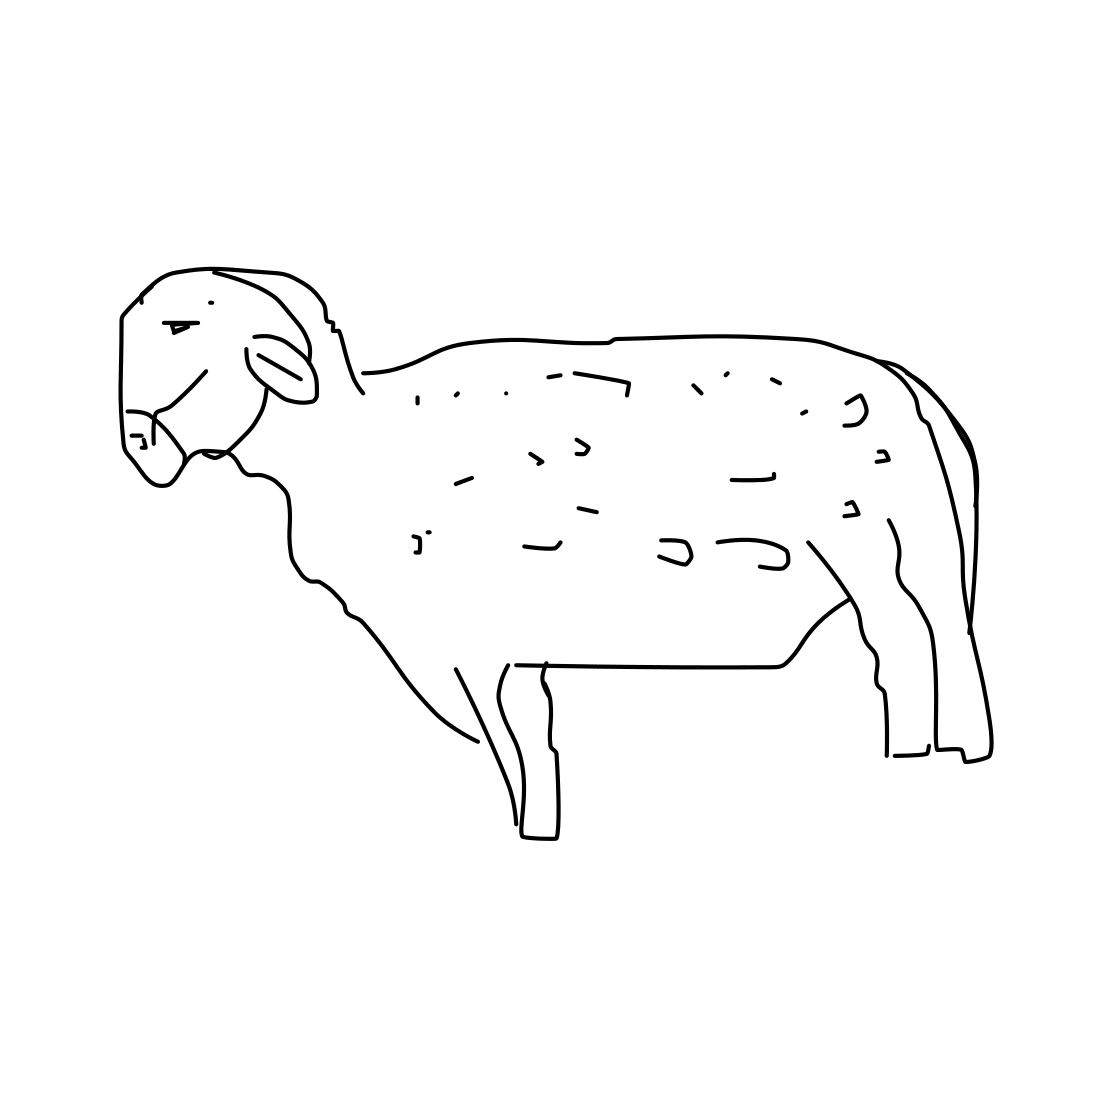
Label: sheep